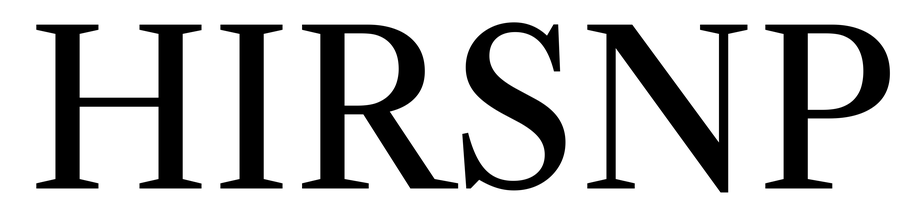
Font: LibreCaslonText_Regular